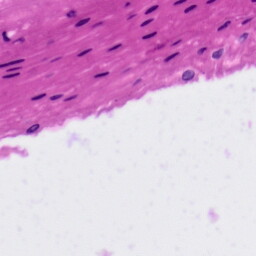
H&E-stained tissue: Tonsil